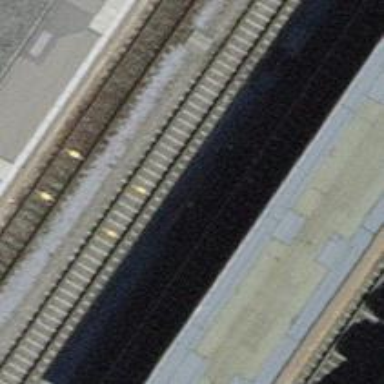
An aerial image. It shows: Railway signal.